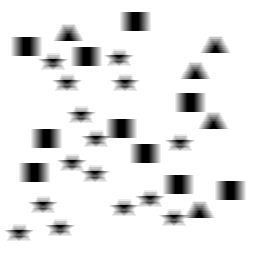
Squares: 10
Triangles: 5
Stars: 15
Total shapes: 30